Question: I'm newbie with iOS and asking for direction.
I want to make a page which contains navigation buttons on top and when tap load different 'UICollectionView''s as you can see on the app screen taken from "Fancy". Also buttons line have to be fixed on top while scrolling down. (just like in the screenshot)
Which is the right approach?
1. Base class to be UICollectionViewController and adding as SubView
2. Using UIScrollViewController?
etc...
Thanks in advance.

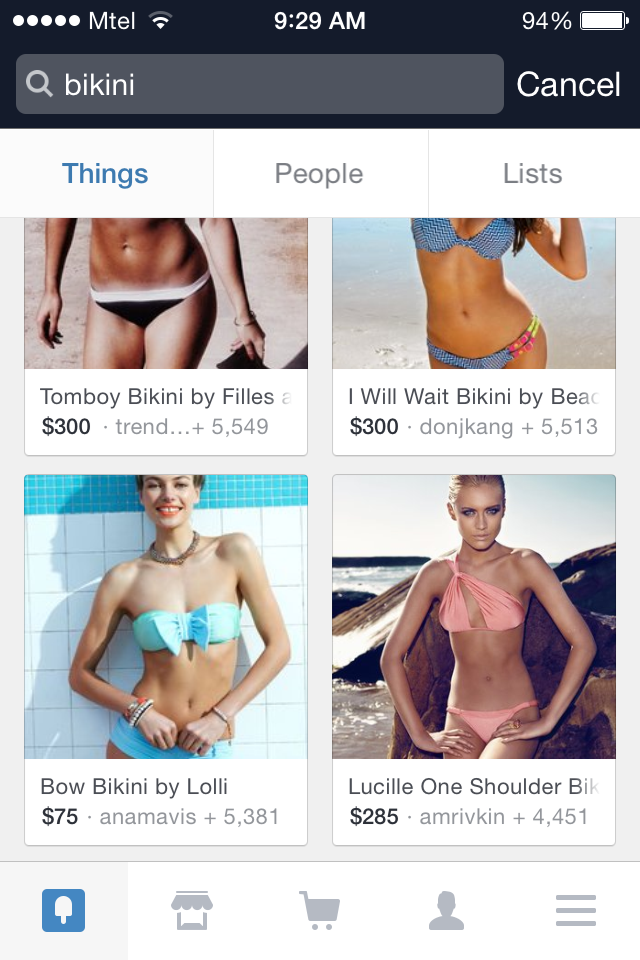
Answer: Base class should be 'UiViewController' implementing 'UICollectionViewDelegate'
'''
UIViewController <UICollectionViewDataSource,UICollectionViewDelegate,UICollectionViewDelegateFlowLayout>
'''
Create different 'NSArray' for each Category of your project as datasource of 'UICollectionView'
use 'UISegmentedControl' for switching the datasource of 'UICollectionView' and reload 'UICollectionView' to display different content.
You can customise your 'Segmented Control' as you wanted.
Implement 'UITabbarController' for the bottom bar to enter any other views